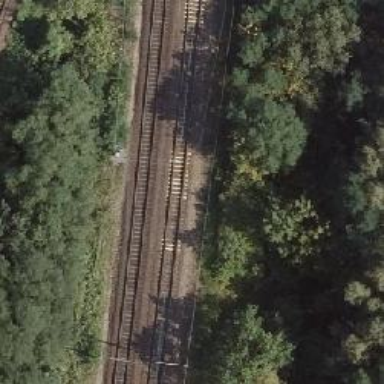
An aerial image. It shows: Railway signal.